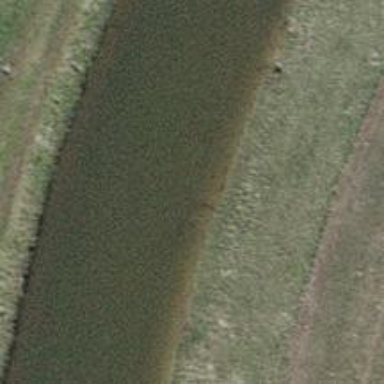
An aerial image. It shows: Canal.